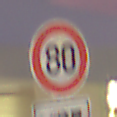
Verkehrszeichen: Geschwindigkeit80
Zusatzzeichen unten: MehrspurigeFahrzeuge4
Umgebung: Outdoor, Urban
Tageszeit: SunriseSunset
Wetter: PartlyCloudy
Licht: Artificial
Jahreszeit: NotSpecified
Kontrast: HighContrast